The image shows the envelope spectrum of a rolling-element bearing's vibration signal, with the characteristic fault frequencies (BPFO outer race, BPFI inner race, BSF ball, FTF cage) marked as reference lines. What is the most likely bearing condition (normal, inner_race, outer_race, ball)?
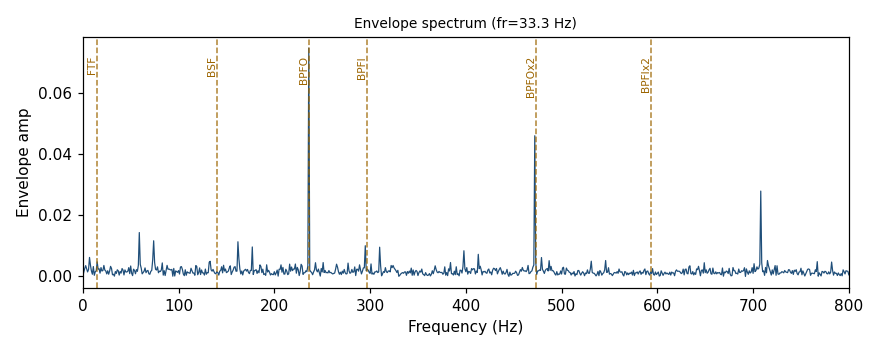
Answer: outer_race